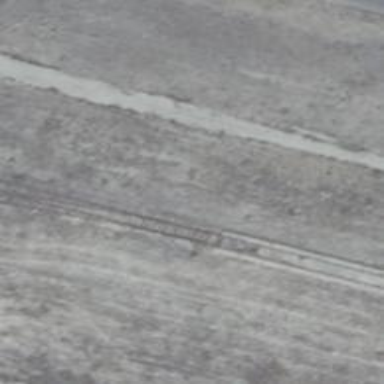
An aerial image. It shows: Disused railway with electrified contact lines passing through service yard.